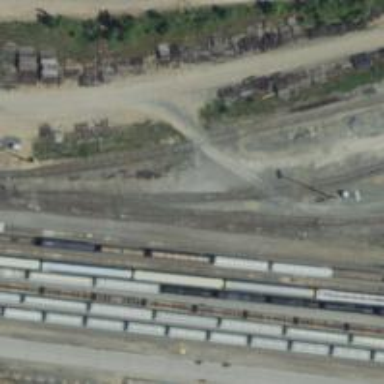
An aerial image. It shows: Railway yard used for servicing trains.